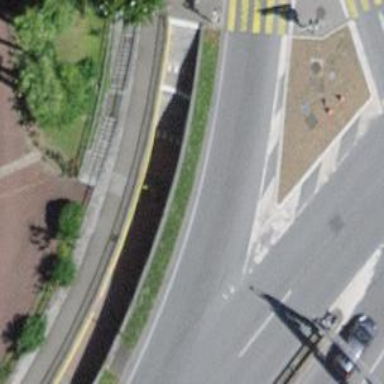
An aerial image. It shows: Paved footway passing through tunnel.